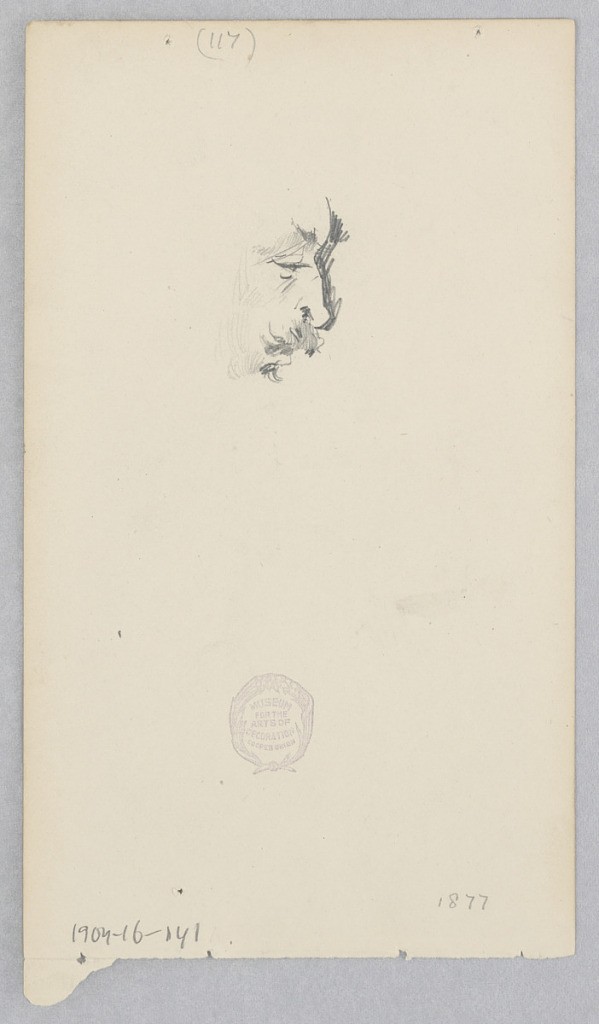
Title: Man
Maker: Robert Frederick Blum, American, 1857–1903
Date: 1877
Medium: Graphite on wove paper
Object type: Drawing
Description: Partial sketch of a male figure with a mustache in profile.